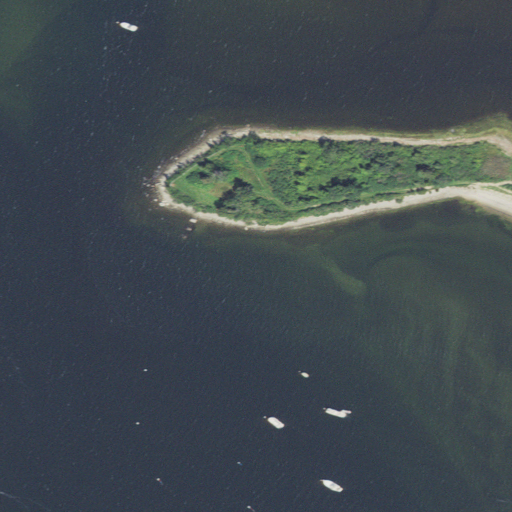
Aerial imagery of cape in Massachusetts named Ipswich Bluff containing open water, herbaceous wetlands, woody wetlands, low intensity development, and barren land